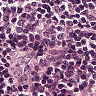
Metastatic tissue present: no